Interaction volume radius: 5 \u00c5
Interaction volume height: 40 \u00c5
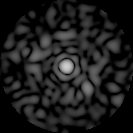
Disorder parameter: 0.8606